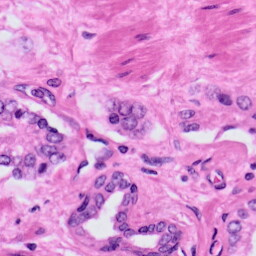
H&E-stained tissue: Prostate